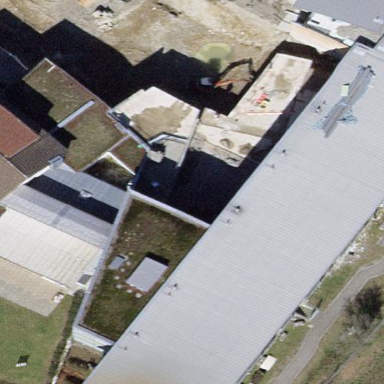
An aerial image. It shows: Nursing home building.